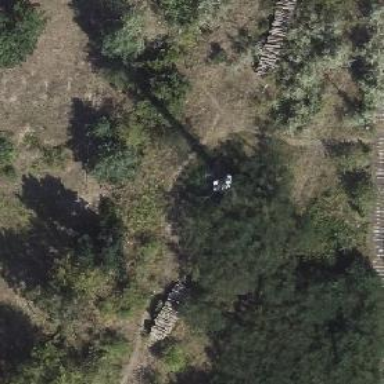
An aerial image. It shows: Mast tower used for communication.